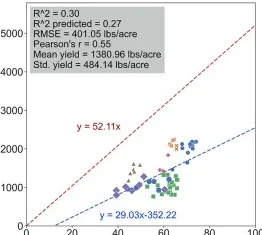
The mobile lightbar platform (June 26). At the per-row level in 2019. The potential almond yield (57.9 lb acre-1) was based on the results reported by Jin et al. Using a lightbar.
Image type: chart (chart)